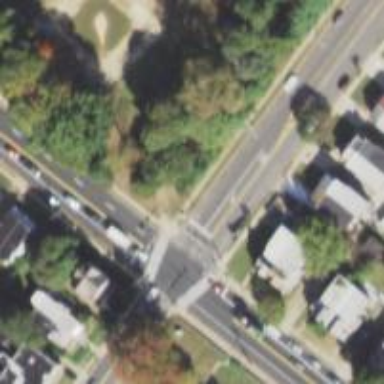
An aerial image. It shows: Marked crossing on footway.